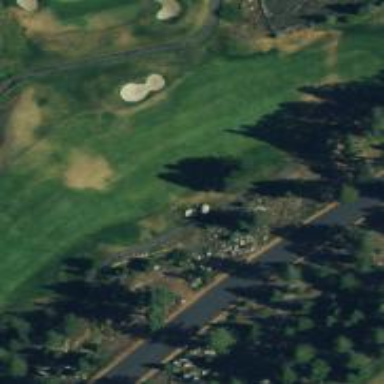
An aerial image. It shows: View of golf hole.